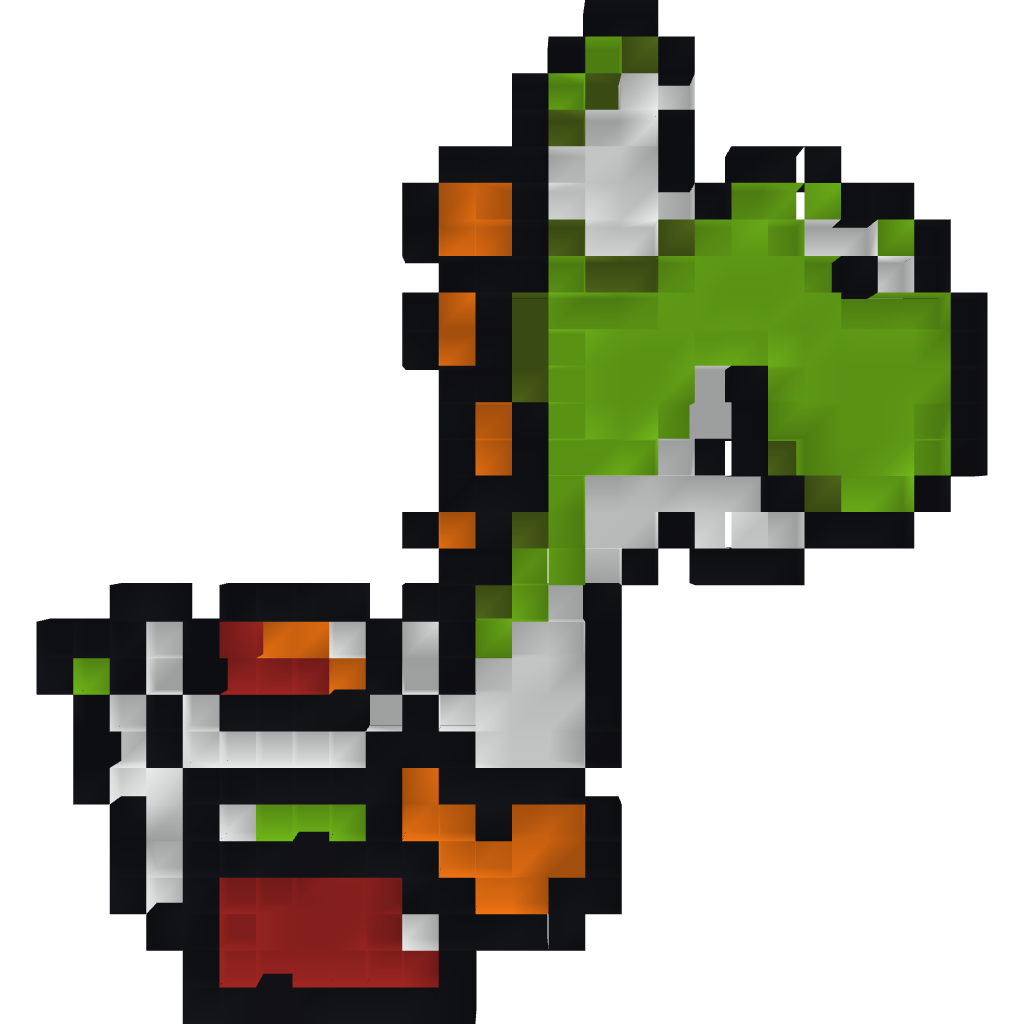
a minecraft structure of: Yoshi